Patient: sex M, age 52
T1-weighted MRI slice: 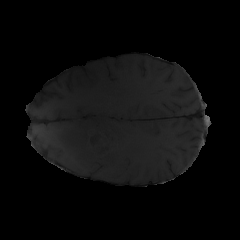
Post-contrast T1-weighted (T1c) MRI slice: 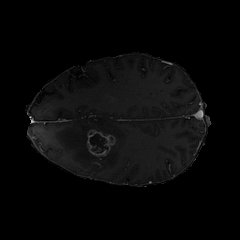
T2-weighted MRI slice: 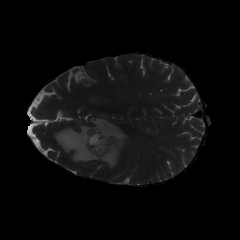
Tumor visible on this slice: yes
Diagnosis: Glioblastoma, IDH-wildtype
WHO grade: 4